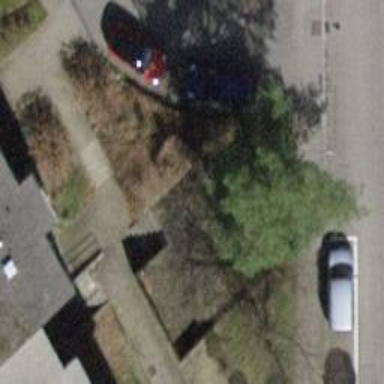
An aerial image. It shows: Road with steps.